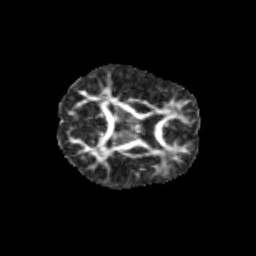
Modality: FA
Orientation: axial
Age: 9
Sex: female
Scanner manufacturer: siemens
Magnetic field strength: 3 T
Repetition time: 3.8 s
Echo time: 0.07 s